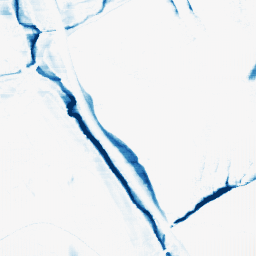
Category: morphological
Decomposition family: morphological_rect
Decomposition parameters: operation: closing
width: 20
height: 3
Upsampling method: fft_zeropad
Upsampling parameters: scale: 8
Upsampling scale: 8